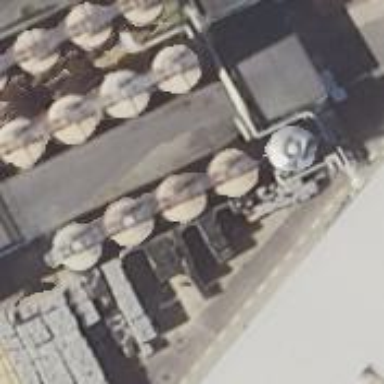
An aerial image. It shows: Storage tank with man-made structure.